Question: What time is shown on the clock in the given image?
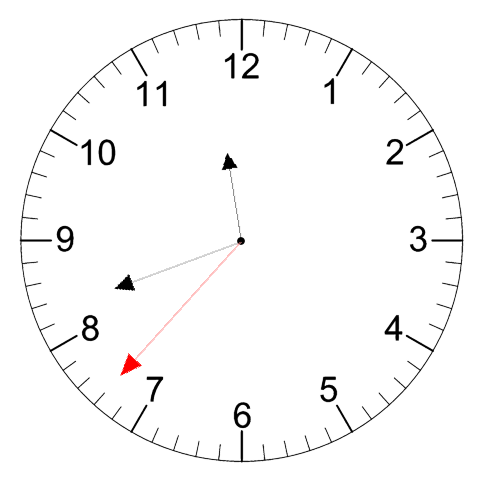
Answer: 11:41:37